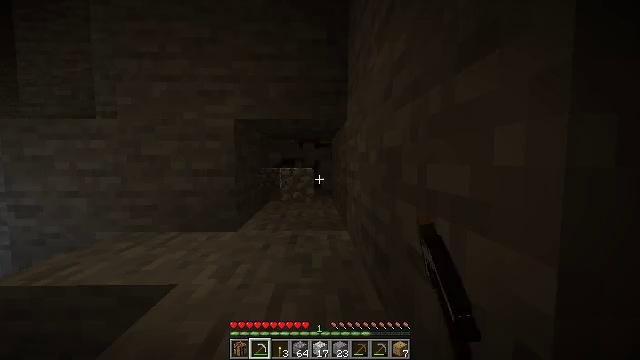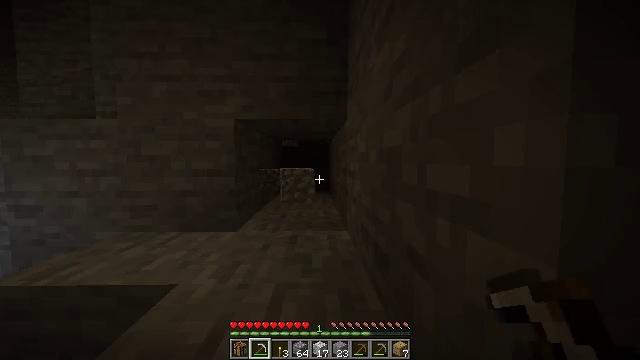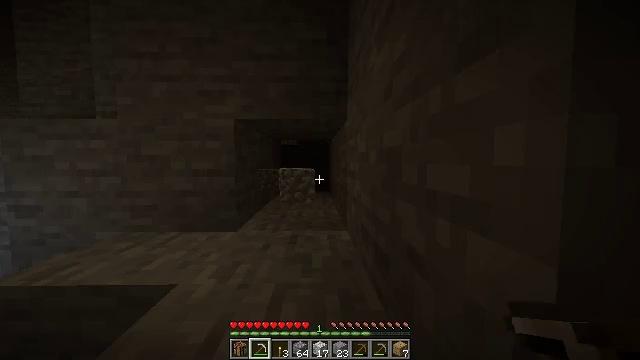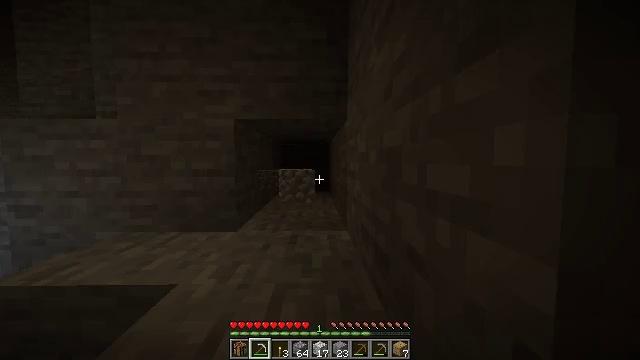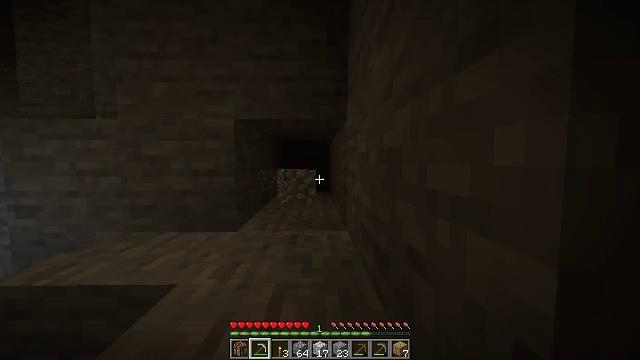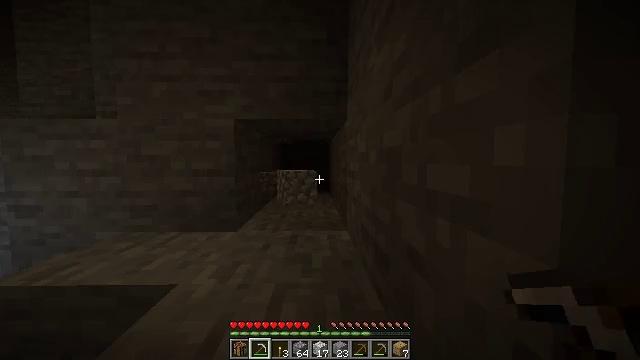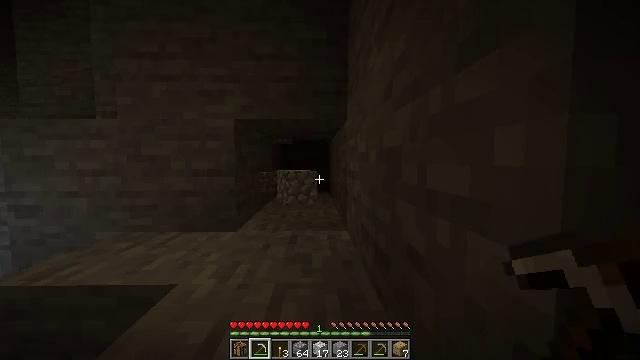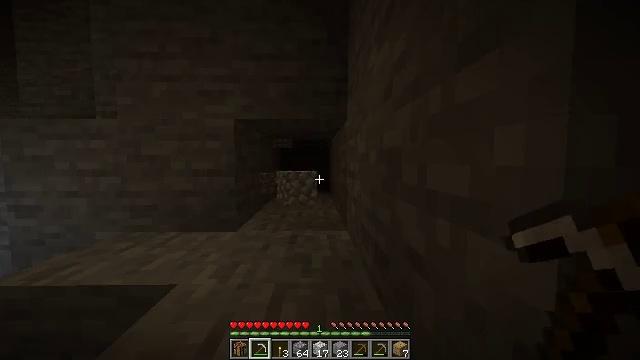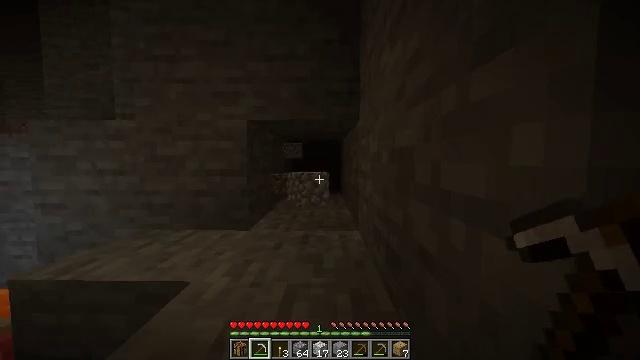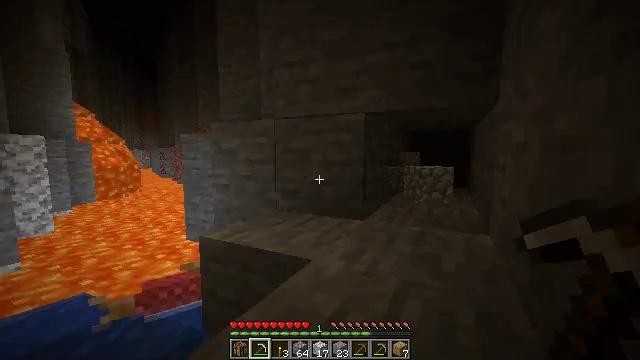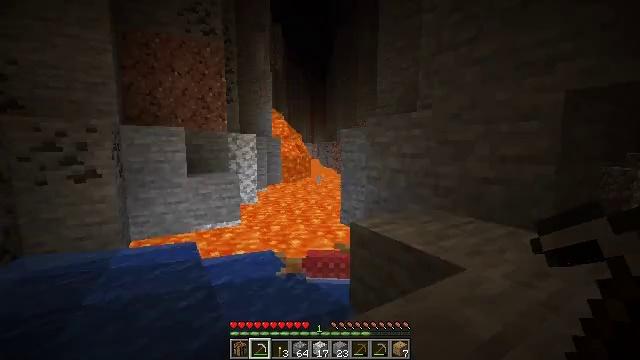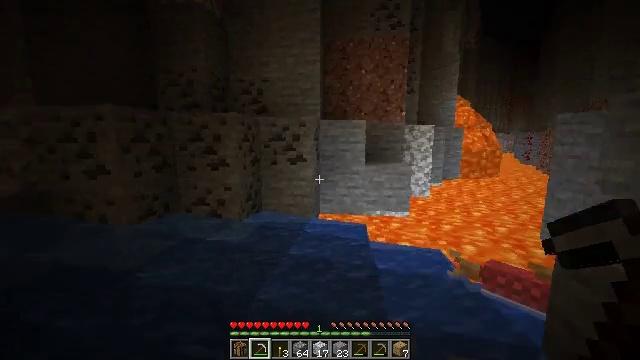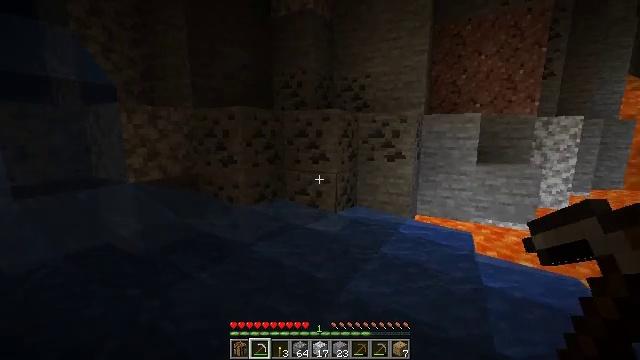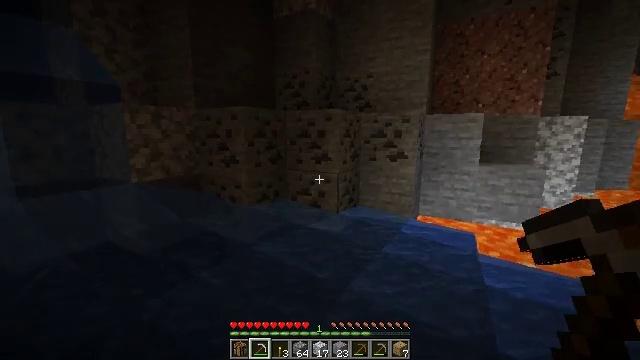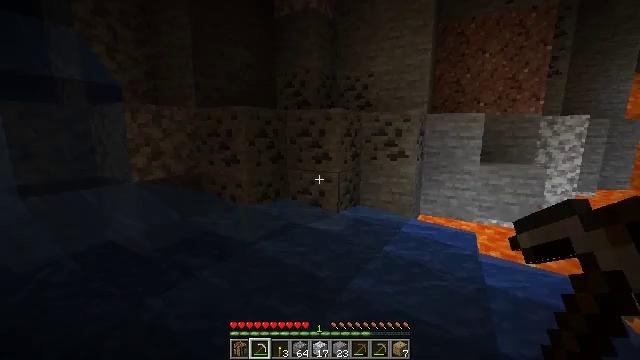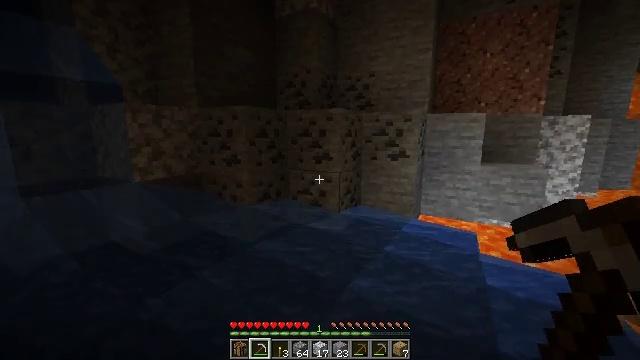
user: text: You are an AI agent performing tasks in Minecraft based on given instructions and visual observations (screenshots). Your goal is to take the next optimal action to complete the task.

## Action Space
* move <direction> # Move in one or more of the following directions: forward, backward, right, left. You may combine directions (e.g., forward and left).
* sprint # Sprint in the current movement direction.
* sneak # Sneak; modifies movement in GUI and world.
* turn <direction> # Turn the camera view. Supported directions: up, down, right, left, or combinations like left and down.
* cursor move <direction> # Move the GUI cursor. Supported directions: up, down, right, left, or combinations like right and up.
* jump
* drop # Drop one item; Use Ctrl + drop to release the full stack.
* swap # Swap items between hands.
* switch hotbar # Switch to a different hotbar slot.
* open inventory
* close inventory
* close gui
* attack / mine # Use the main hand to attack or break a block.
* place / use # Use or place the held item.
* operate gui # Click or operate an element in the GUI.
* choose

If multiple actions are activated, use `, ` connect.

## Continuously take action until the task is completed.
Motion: motion action
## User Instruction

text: Hunt a salmon.
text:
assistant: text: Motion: attack / mine
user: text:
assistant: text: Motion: attack / mine
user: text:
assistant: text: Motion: attack / mine
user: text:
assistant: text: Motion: attack / mine
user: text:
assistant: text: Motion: attack / mine
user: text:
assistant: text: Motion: attack / mine
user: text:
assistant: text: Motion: attack / mine
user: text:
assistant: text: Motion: turn left, attack / mine
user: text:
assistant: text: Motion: turn left and down
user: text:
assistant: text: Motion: turn left and down
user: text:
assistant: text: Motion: turn left and down
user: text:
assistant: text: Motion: turn left
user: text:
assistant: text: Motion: no_op
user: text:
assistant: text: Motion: no_op
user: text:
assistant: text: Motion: no_op
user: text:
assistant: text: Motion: no_op
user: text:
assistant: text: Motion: no_op
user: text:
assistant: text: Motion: no_op
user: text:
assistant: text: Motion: no_op
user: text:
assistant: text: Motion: no_op
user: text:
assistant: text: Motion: no_op
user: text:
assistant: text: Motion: turn right
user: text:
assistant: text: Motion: turn right
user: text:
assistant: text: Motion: turn right
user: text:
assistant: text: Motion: no_op
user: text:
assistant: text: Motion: no_op
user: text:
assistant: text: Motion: no_op
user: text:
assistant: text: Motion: no_op
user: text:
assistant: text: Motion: no_op
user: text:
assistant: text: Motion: no_op